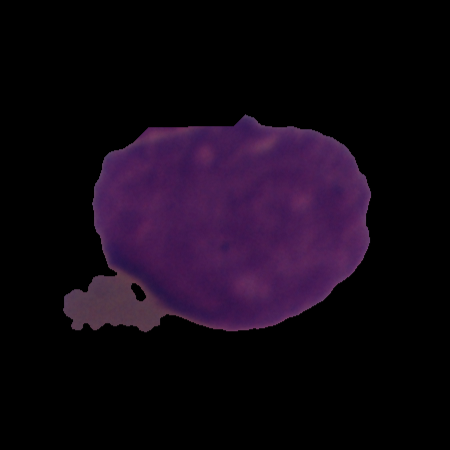
Label: cancer